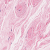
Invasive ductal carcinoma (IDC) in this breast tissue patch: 0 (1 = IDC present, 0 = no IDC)